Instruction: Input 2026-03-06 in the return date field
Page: home
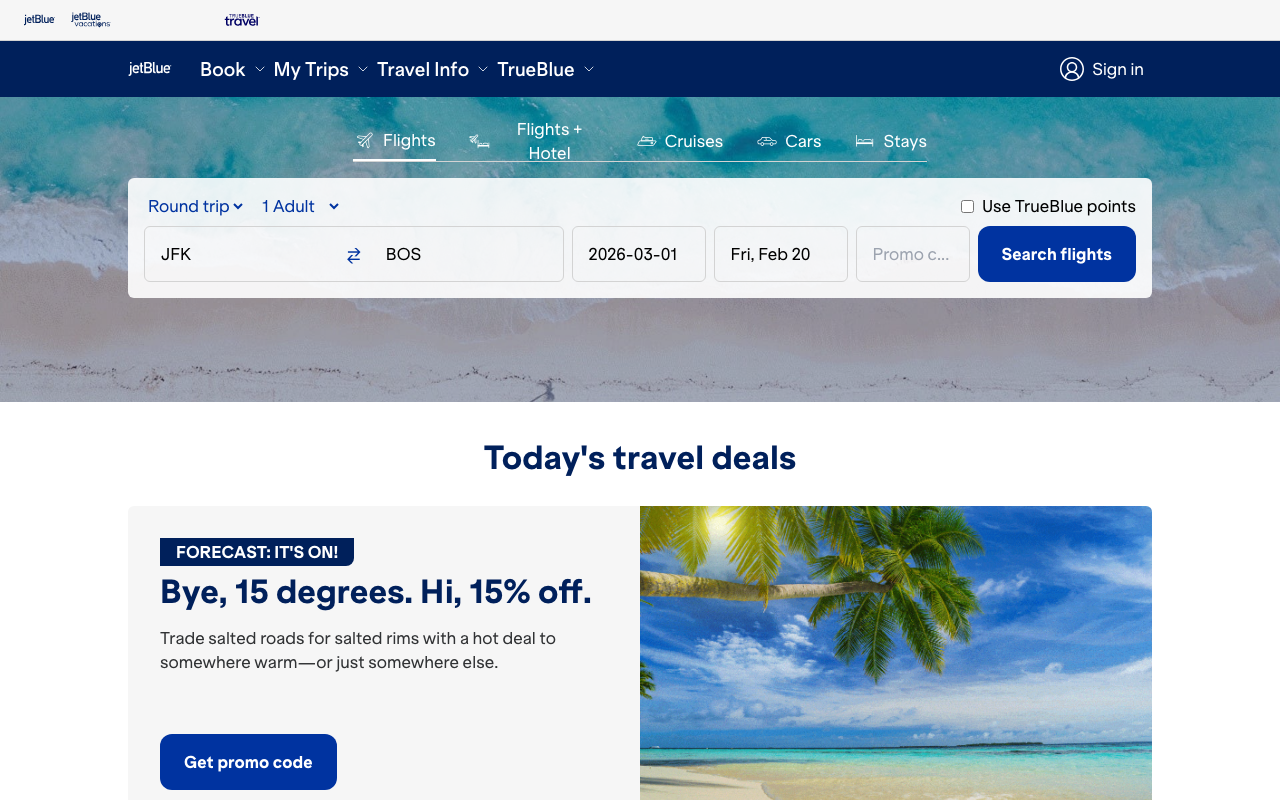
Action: type